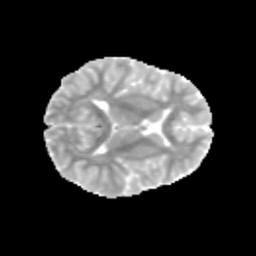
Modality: MD
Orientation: axial
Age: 12
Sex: female
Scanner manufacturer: siemens
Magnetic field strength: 3 T
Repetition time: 3.8 s
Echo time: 0.07 s